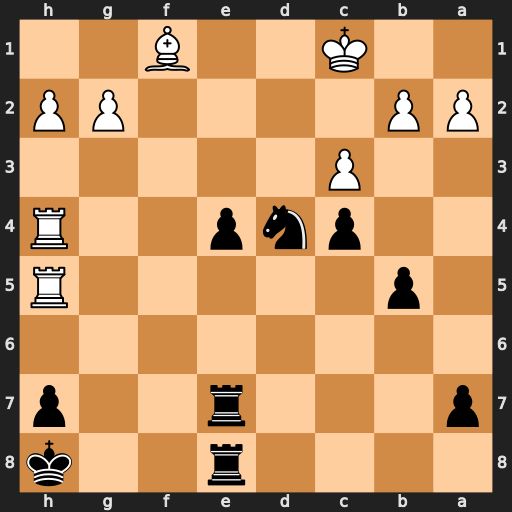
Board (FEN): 4r2k/p3r2p/8/1p5R/2pnp2R/2P5/PP4PP/2K2B2
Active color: b
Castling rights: -
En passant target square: -
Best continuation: Rf8 Bxc4 bxc4